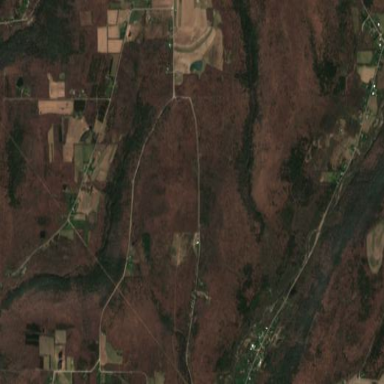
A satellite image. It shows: This area is nature reserve within Meads Creek State Forest.